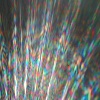
Label: sunburn